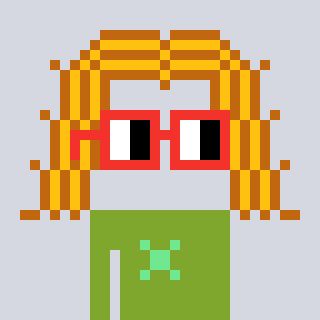
a pixel art character with square red glasses, a hair-shaped head and a slimegreen-colored body on a cool background